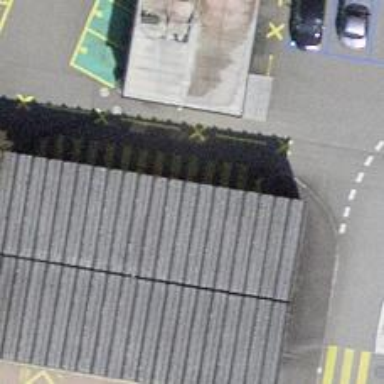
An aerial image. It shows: Building designated for bicycle parking.